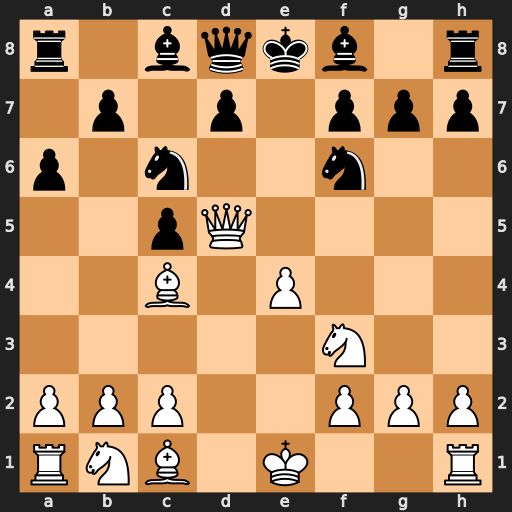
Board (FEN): r1bqkb1r/1p1p1ppp/p1n2n2/2pQ4/2B1P3/5N2/PPP2PPP/RNB1K2R
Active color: w
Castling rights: KQkq
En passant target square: -
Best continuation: Qxf7#